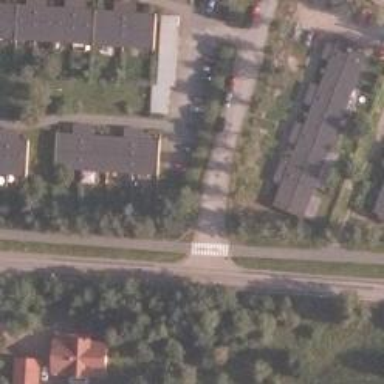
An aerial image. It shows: Marked road crossing.